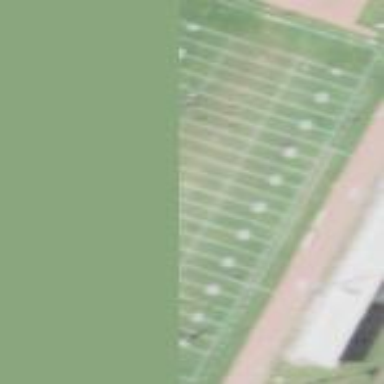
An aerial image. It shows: American football pitch.